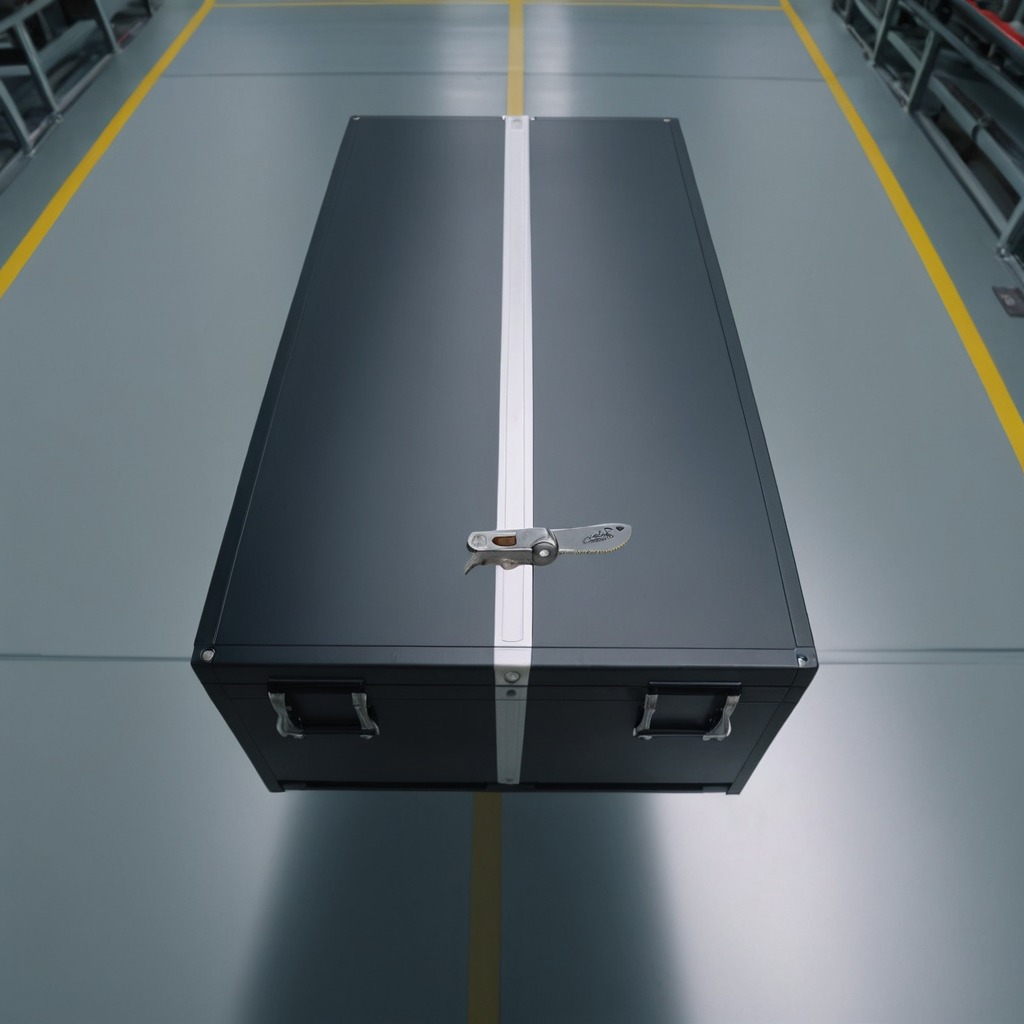
A utility knife is lying on the toolbox surface in the airplane hangar workshop.